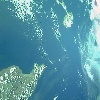
Label: water